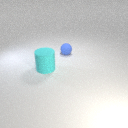
large cyan rubber cylinder to the left of small blue rubber sphere